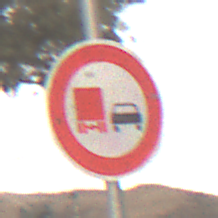
Verkehrszeichen: UeberholverbotKraftfahrzeuge
Umgebung: Outdoor, RoadRail
Tageszeit: SunriseSunset
Wetter: PartlyCloudy
Licht: Natural
Jahreszeit: NotSpecified
Kontrast: LowContrast